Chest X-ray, PA view. Patient: 66 years old, sex M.
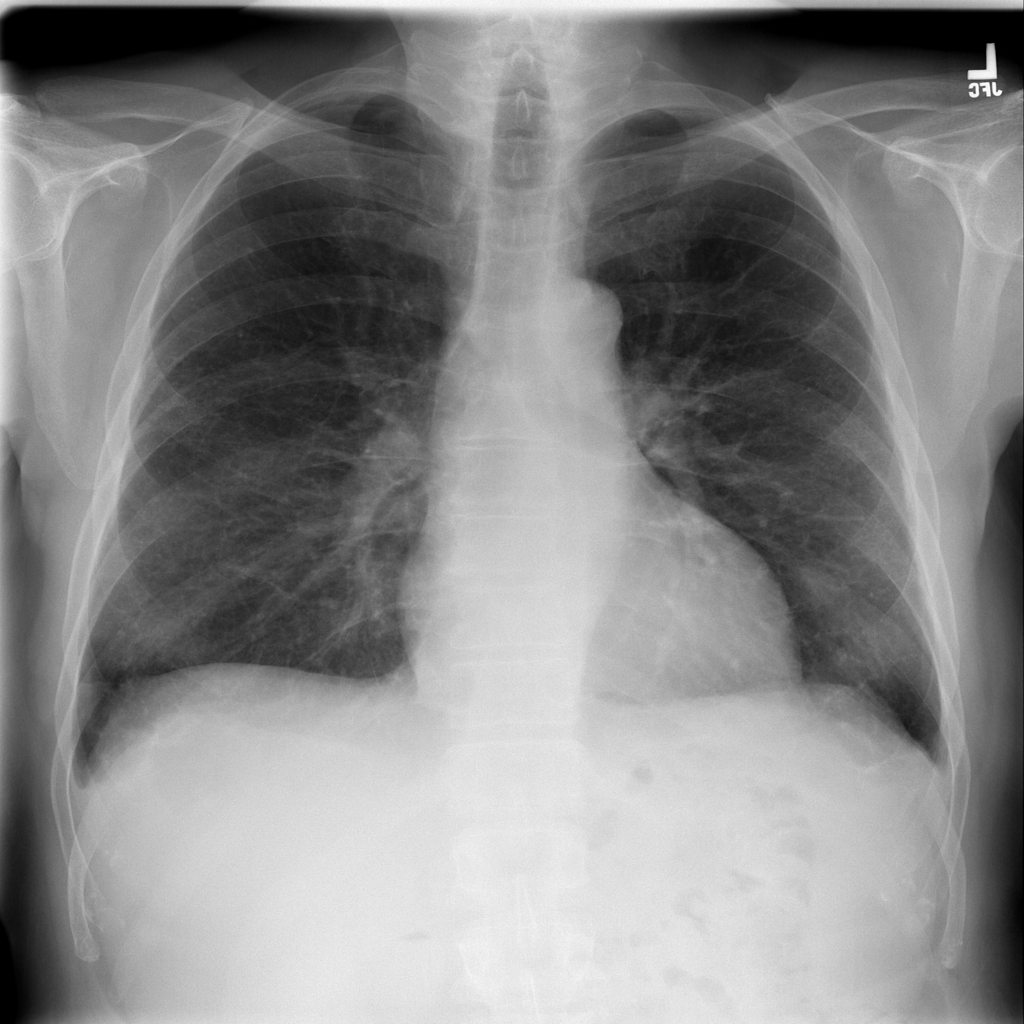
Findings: No Finding